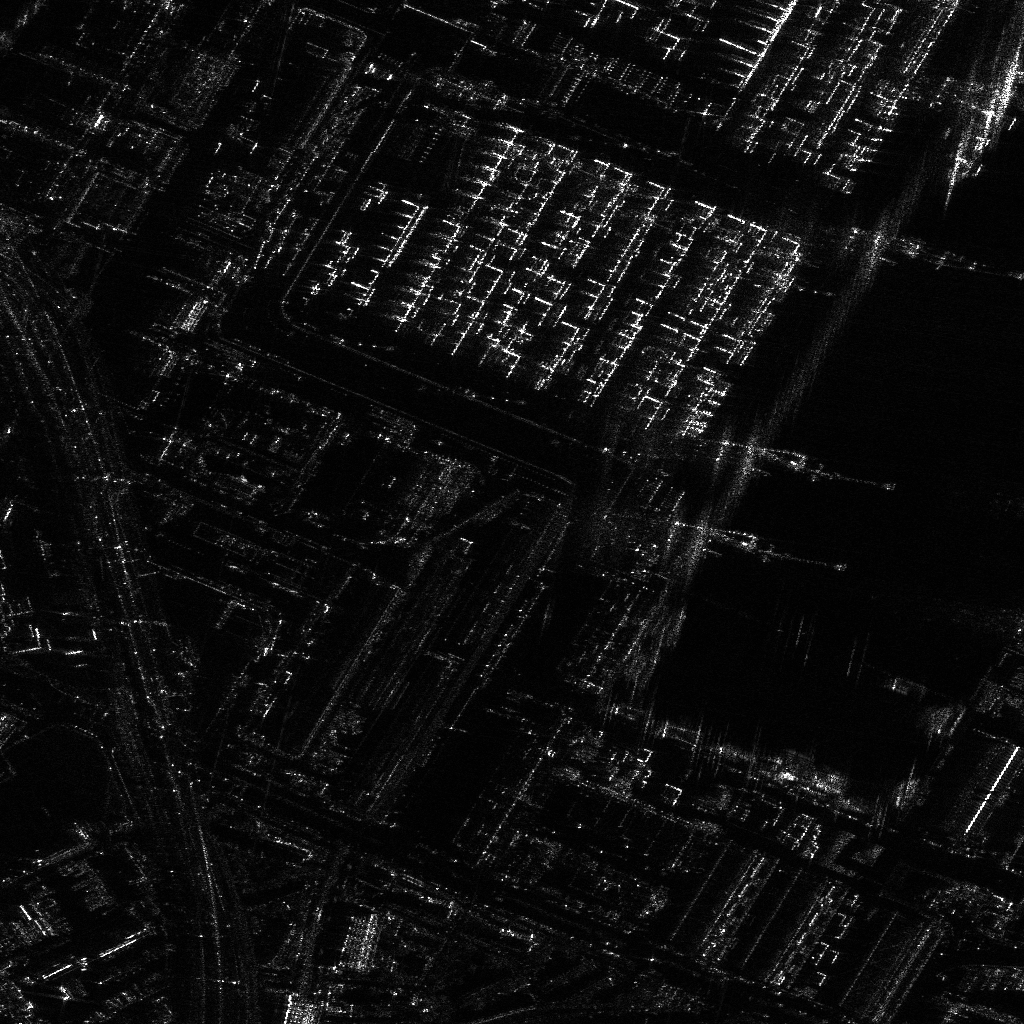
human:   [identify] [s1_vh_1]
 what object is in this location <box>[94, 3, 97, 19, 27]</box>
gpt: <ref>1 medium ore-oil at the top right</ref>